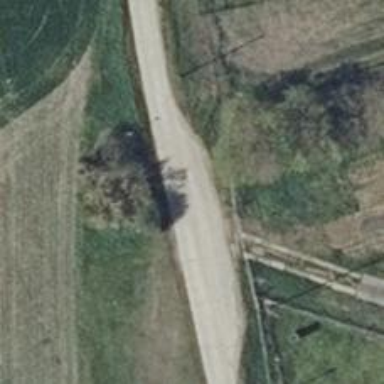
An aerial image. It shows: Passing place on the road.